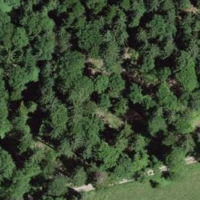
EUNIS habitat code: 44
Species observed at this site:
Corylus avellana